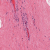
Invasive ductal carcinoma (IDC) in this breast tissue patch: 0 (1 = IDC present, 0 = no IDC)